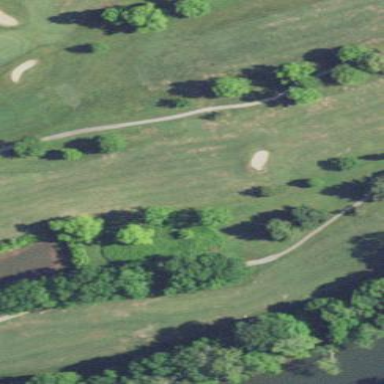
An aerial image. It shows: Golf fairway in the image.